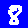
Digit: 8